Interaction volume radius: 5 \u00c5
Interaction volume height: 10 \u00c5
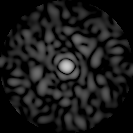
Disorder parameter: 0.8154